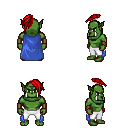
a pixel art fantasy rpg character, male body template, orc, green skin, blue cape, white pants, red long mohawk hairstyle, leather bracers, four views (front, back, left, right), 2x2 character sprite sheet, small pixel art, hard edges, no anti-aliasing